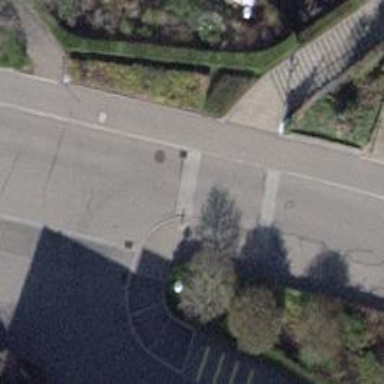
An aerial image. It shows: Set of steps on the road.